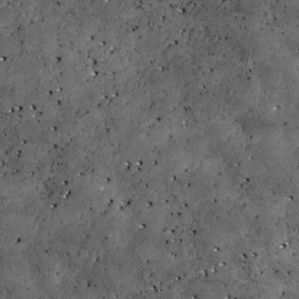
Label: non_frost